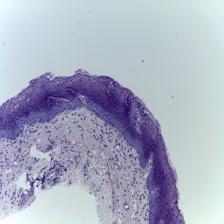
Diagnosis: Normal